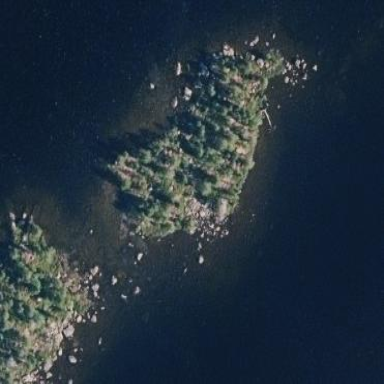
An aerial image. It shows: Islet.